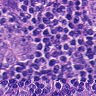
Metastatic tissue present: yes